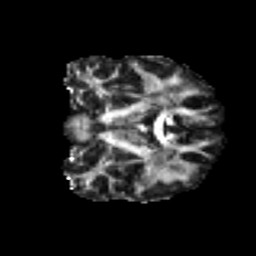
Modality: FA
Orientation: coronal
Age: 36
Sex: female
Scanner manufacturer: ge
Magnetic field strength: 3 T
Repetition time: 7.8 s
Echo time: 0.0606 s